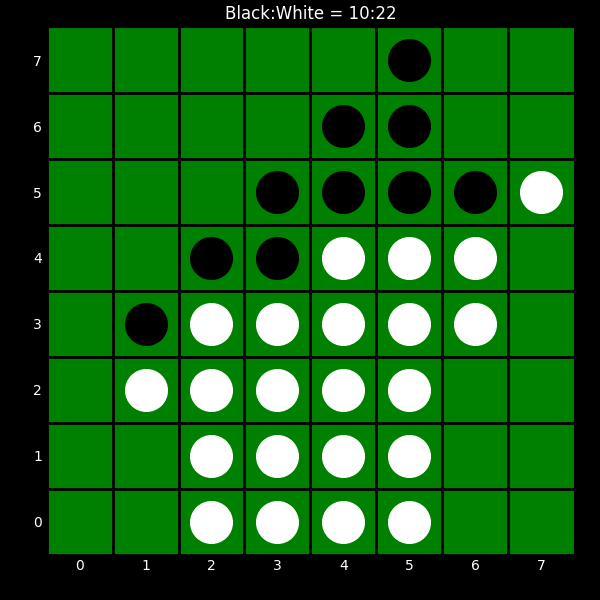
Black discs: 10
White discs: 22